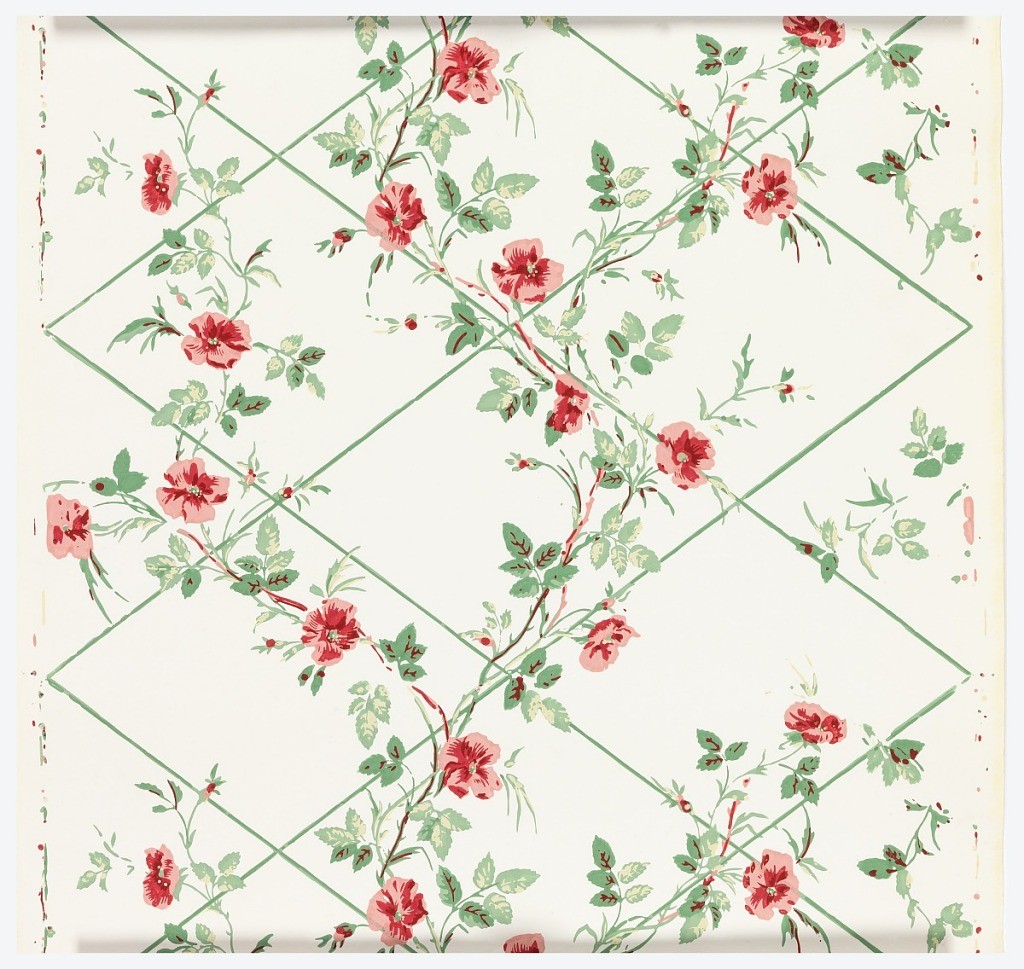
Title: Sidewall
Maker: Cole and Son, Ltd.
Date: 1845–55
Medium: Block-printed
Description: Serpentine rose branches ascending a thin diagonal trellis. The latter makes an over all network of horizontal diamonds. Roses and buds, pink; leaves, branches and trellis, green, printed on off-white ground.